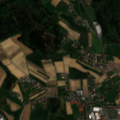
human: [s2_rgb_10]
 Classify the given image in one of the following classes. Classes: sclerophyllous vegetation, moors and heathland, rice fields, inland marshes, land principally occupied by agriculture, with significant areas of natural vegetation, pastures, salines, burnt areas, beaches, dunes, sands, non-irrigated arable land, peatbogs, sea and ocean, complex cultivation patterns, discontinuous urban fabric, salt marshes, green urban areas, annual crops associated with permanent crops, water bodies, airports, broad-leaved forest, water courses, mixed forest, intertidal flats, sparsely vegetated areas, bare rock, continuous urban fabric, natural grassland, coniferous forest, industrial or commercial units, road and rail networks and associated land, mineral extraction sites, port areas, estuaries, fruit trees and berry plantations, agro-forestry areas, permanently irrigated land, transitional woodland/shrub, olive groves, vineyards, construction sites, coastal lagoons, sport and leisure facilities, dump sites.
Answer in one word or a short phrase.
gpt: discontinuous urban fabric, non-irrigated arable land, complex cultivation patterns, land principally occupied by agriculture, with significant areas of natural vegetation, broad-leaved forest